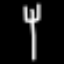
Label: fork